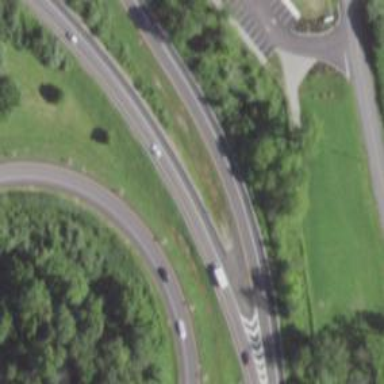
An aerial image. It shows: Asphalt motorway link.